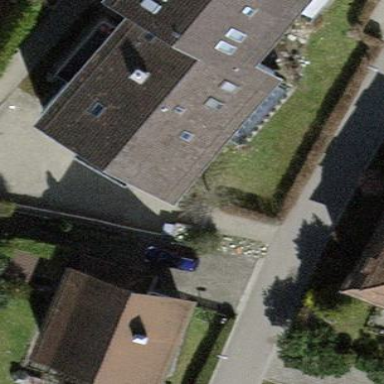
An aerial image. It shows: Building with pitched roof.